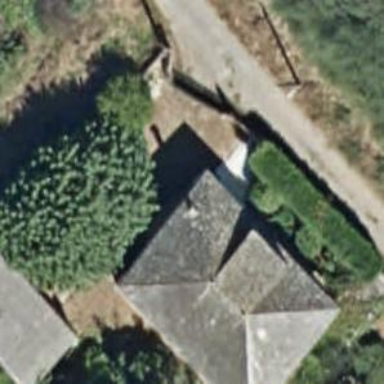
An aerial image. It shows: Simple and straightforward house.